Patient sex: F
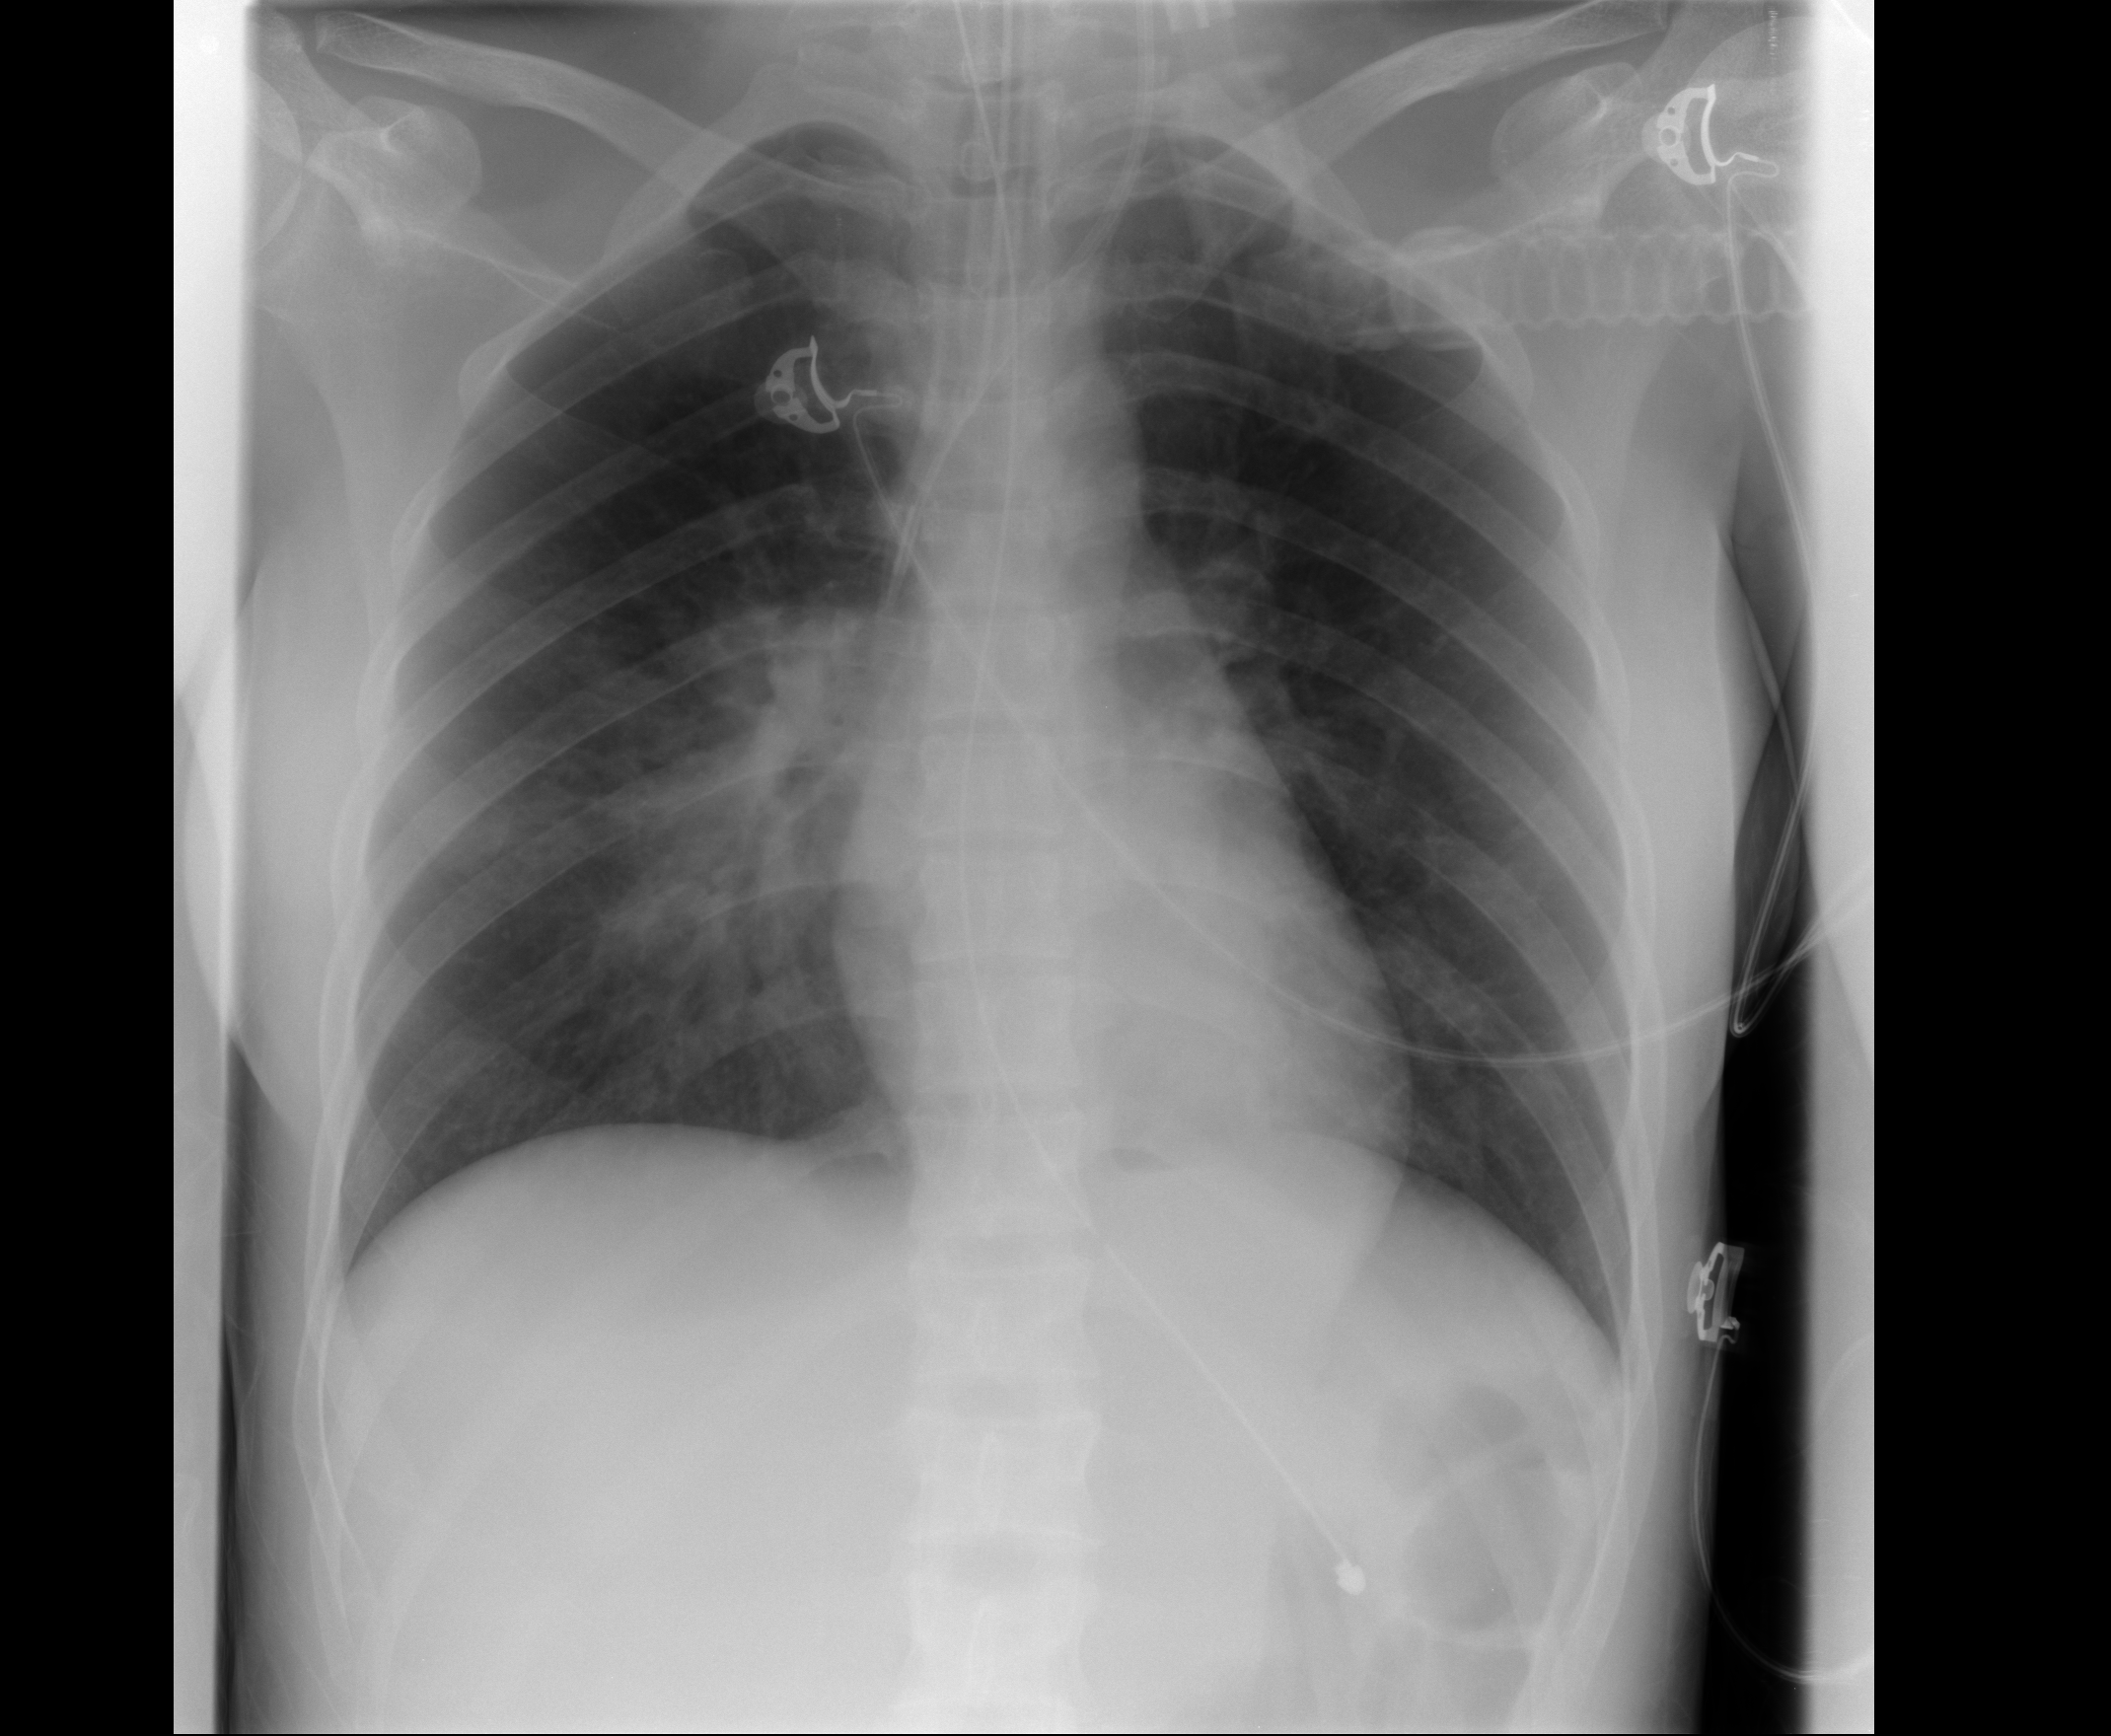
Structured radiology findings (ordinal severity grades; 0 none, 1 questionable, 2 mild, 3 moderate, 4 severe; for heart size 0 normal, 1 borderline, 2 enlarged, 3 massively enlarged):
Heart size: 0
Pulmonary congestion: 2
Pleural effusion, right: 0
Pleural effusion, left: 0
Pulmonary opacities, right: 3
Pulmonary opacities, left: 1
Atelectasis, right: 0
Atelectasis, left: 0